Question: I am trying to generate a pivot table from this Schema:

Basically the only way I can think off is formatting it as 3 different tables, however that doesn't seem to work as cannot filter by category and year as seems to think that every column 2018/2019 is different so the resulting pivot table doesn't combine them, also the Category being a Row heather doesnt work either. Any suggestions on creating a pivot table from the above that can filter things like lets say Total Sales in 2019 (across Categories) or Gloves sold in 2018.
Thanks
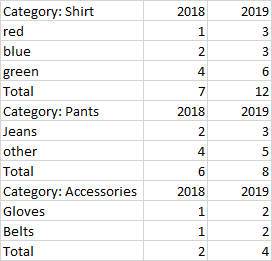
Answer: If this data is a pivot table, you have access to the source data, so you can change the pivot table to show what you need.
If that data is a dump with the layout as shown, then in order to use that data as a source for a pivot table, you first need to unpivot/normalize it, so it has the columns Category, Item description, Year and Value.
This can be done by loading the data into Power Query and clicking a few buttons. There are lots of tutorials out there for unpivoting in Power Query and how to transform data with it.
The green table has been generated with a few clicks in Power Query. The recorded code is below. (Note that none of this code was typed. All I did was click icons in a ribbon.)
<URL>
'''
let
Source = Excel.CurrentWorkbook(){[Name="Table1"]}[Content],
#"Changed Type" = Table.TransformColumnTypes(Source,{{"Column1", type text}, {"Column2", Int64.Type}, {"Column3", Int64.Type}}),
#"Added Custom" = Table.AddColumn(#"Changed Type", "Custom", each if Text.Contains([Column1],"Category:") then [Column1] else null),
#"Replaced Value" = Table.ReplaceValue(#"Added Custom","Category: ","",Replacer.ReplaceText,{"Custom"}),
#"Filled Down" = Table.FillDown(#"Replaced Value",{"Custom"}),
#"Renamed Columns" = Table.RenameColumns(#"Filled Down",{{"Column1", "Item"}, {"Custom", "Category"}}),
#"Reordered Columns" = Table.ReorderColumns(#"Renamed Columns",{"Item", "Category", "Column2", "Column3"}),
#"Renamed Columns1" = Table.RenameColumns(#"Reordered Columns",{{"Column2", "2018"}, {"Column3", "2019"}}),
#"Filtered Rows" = Table.SelectRows(#"Renamed Columns1", each ([Item] <> "Category: Accessories" and [Item] <> "Category: Pants" and [Item] <> "Category: Shirt" and [Item] <> "Total")),
#"Unpivoted Columns" = Table.UnpivotOtherColumns(#"Filtered Rows", {"Item", "Category"}, "Attribute", "Value"),
#"Renamed Columns2" = Table.RenameColumns(#"Unpivoted Columns",{{"Attribute", "Year"}}),
#"Reordered Columns1" = Table.ReorderColumns(#"Renamed Columns2",{"Category", "Item", "Year", "Value"})
in
#"Reordered Columns1"
'''